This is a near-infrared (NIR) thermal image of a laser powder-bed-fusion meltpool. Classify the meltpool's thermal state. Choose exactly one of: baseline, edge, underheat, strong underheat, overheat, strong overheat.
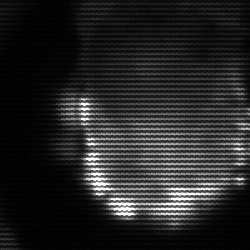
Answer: baseline